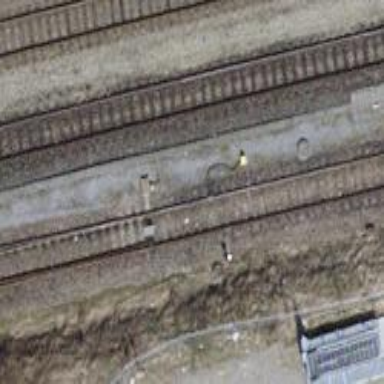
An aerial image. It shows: Railway switch.